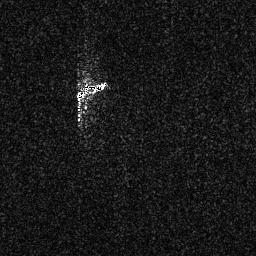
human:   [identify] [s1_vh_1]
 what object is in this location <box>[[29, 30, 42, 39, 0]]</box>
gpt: <ref>1 medium ship at the center</ref>